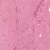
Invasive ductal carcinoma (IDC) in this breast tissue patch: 0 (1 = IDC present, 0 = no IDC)